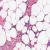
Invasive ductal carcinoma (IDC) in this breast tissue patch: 1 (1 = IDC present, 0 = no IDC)